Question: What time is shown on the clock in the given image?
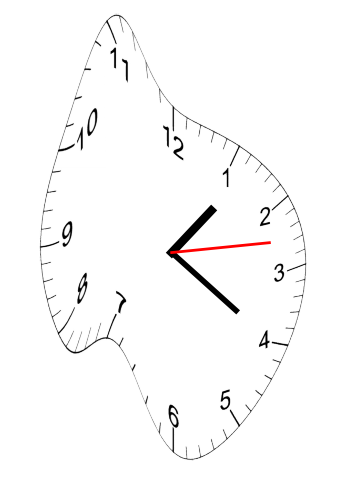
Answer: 01:20:13